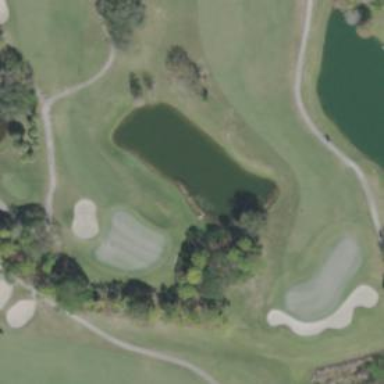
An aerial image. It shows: Picturesque scene of golf course with lateral water hazard.